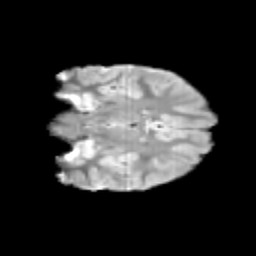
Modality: T2w
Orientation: coronal
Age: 9
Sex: female
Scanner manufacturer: siemens
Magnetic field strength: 3 T
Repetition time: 3.8 s
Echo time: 0.07 s